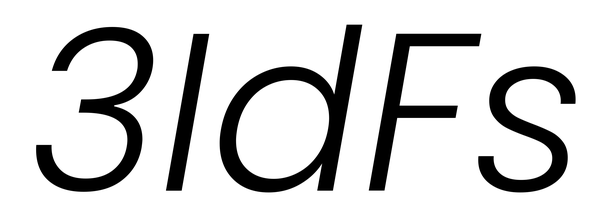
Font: Poppins-LightItalic